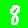
Digit: 8